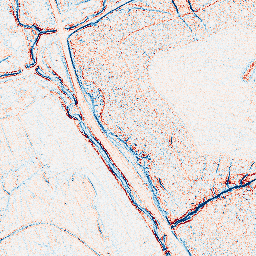
Category: edge_preserving
Decomposition family: anisotropic_diffusion
Decomposition parameters: iterations: 5
kappa: 10
gamma: 0.05
Upsampling method: quartic
Upsampling parameters: scale: 4
Upsampling scale: 4